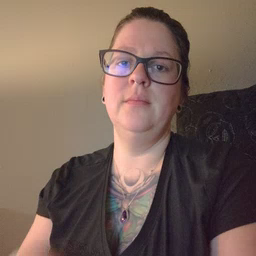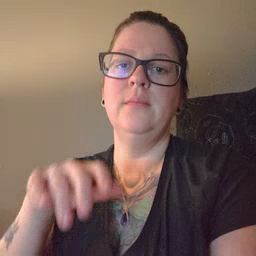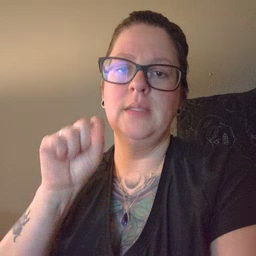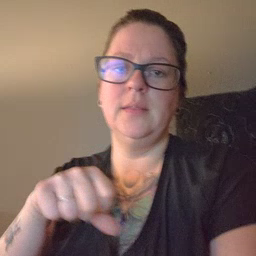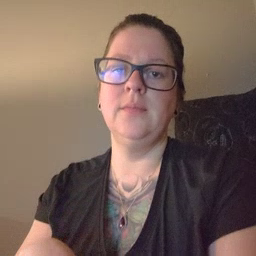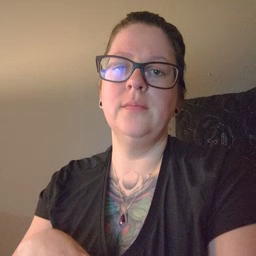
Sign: yes